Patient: sex F, age 83
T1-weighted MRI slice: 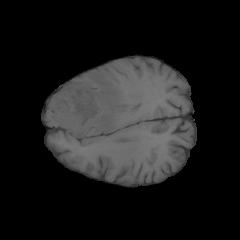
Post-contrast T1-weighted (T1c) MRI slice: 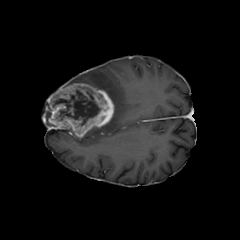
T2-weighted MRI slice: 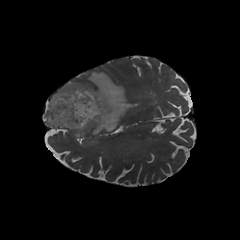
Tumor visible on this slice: yes
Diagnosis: Glioblastoma, IDH-wildtype
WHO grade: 4